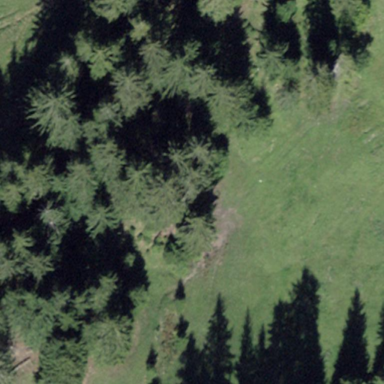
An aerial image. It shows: Forest area.